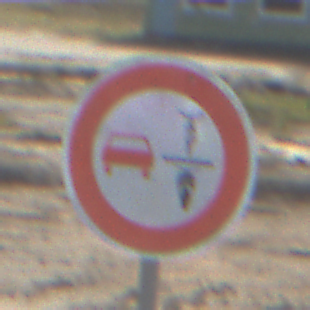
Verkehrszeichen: VerbotUeberholenEinspurigeFahrzeuge
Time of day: Midday
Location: Outdoor (Suburban)
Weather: PartlyCloudy
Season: NotSpecified
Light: Natural